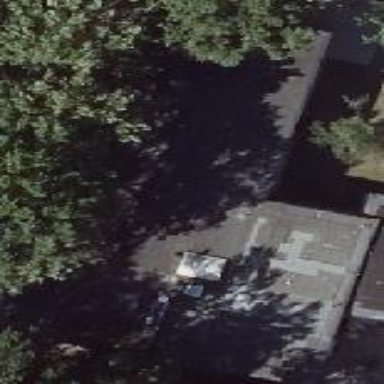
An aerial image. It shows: School building.